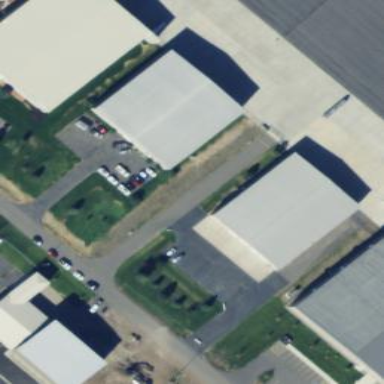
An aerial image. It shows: Hangar building at airport.